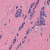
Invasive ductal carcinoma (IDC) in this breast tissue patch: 1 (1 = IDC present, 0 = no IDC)